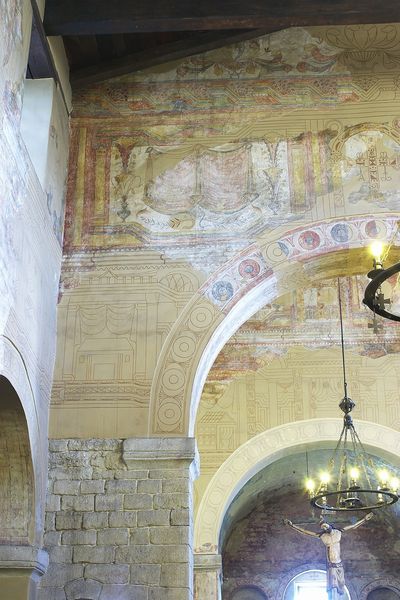
Titel: San Julián de los Prados in Oviedo
Standort: Oviedo, San Julián de los Prados (EU - E)
Schlagwörter: gemälde, gott, grün, fenster, lampe, licht, marmor, säule, zeichnung, gebäude, rot, malerei, wand, architektur, mensch, stein, steine, innenraum, felder, kirche, gold, decke, bogen, kette, mauer, ziegel, farbe, rundbogen, wandgemälde, wandmalerei, kerzen, kronleuchter, leuchter, hoch, tor, halle, foto, kreuz, seil, kreise, mosaik, grundierung, kathedrale, photo, kerzenleuchter, gesims, christus, jesus, kreuzigung, mittelalter, fresken, romanik, kruzifix, fresko, holzbalken, fesnter, gebälk, romanisch, zeigel, wans, restauration, frsko, christ, hängt, mahler, sgrafitto, crist, freako